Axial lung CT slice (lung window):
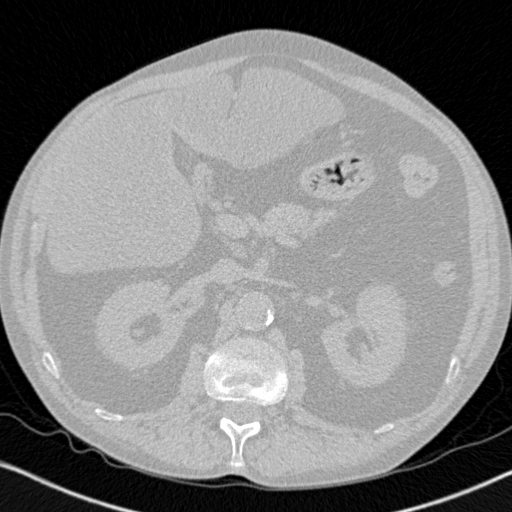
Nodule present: no